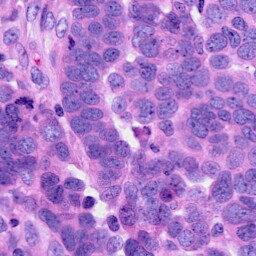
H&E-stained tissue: Ovarian